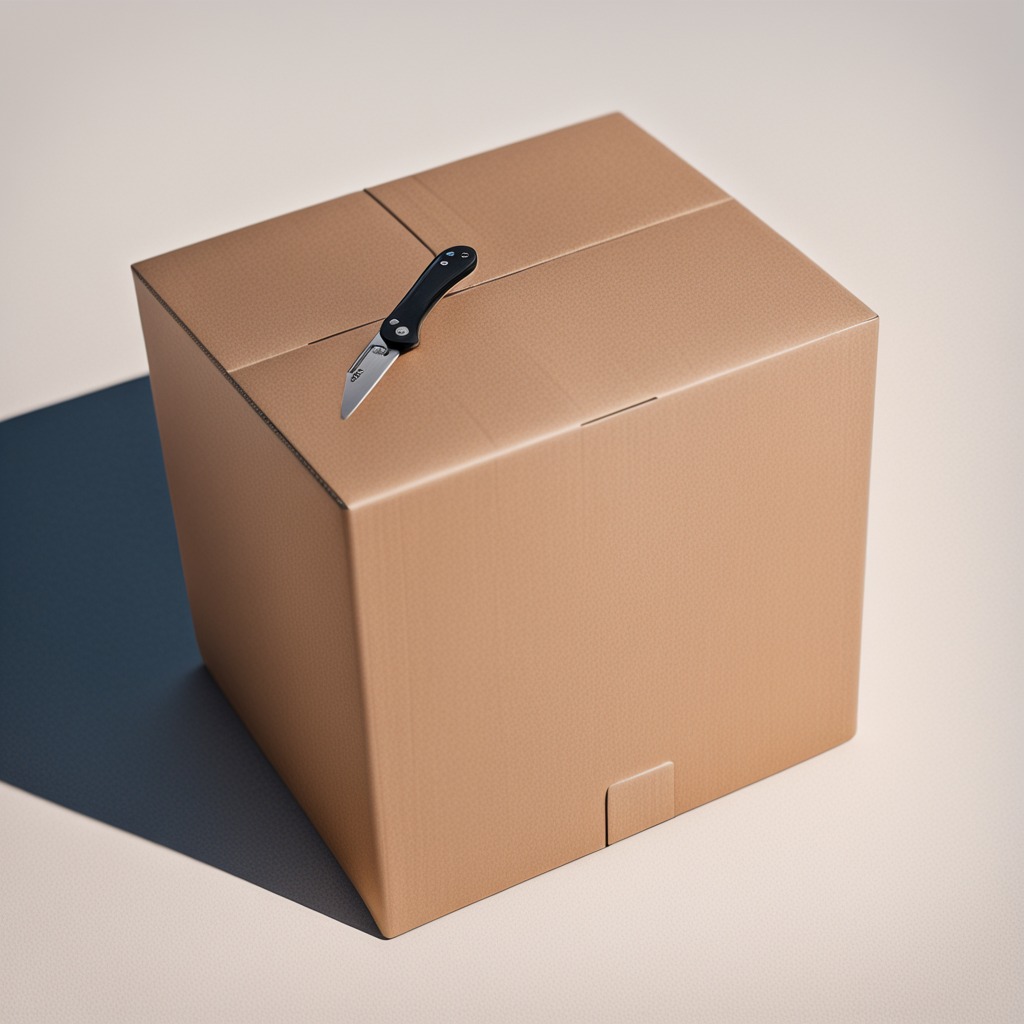
A utility knife lying on a cardboard box surface in an outdoor workshop during daytime bright natural light soft shadows slightly creased but